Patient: sex M, age 59
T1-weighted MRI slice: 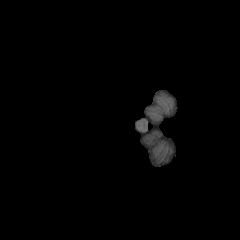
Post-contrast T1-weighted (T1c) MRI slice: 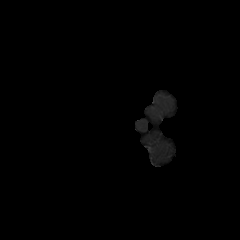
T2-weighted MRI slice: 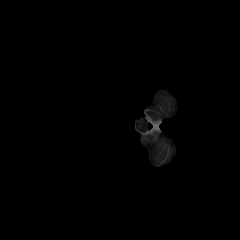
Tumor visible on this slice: no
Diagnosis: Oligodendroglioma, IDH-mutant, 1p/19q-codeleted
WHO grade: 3